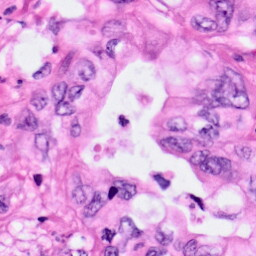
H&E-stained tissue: Pancreatic